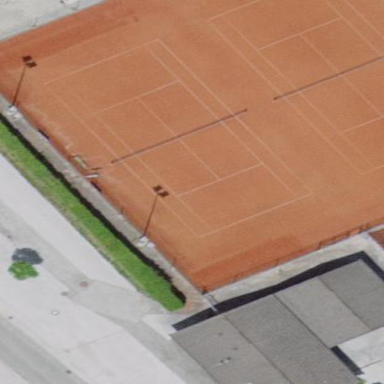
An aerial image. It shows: Tennis court on pitch designated for leisure land.